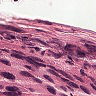
Metastatic tissue present: yes